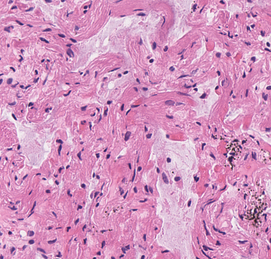
Tumor epithelial tissue: no
Tumor-associated stroma tissue: no
Normal tissue: yes